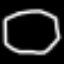
Label: octagon